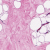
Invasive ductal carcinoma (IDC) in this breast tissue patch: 0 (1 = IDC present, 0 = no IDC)